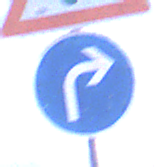
Verkehrszeichen: VorgeschriebeneFahrtrichtungRechts
Zusatzzeichen oben: Lichtzeichenanlage
Umgebung: Outdoor, Nature
Tageszeit: SunriseSunset
Wetter: Clear
Licht: Natural
Jahreszeit: NotSpecified
Kontrast: LowContrast